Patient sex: F
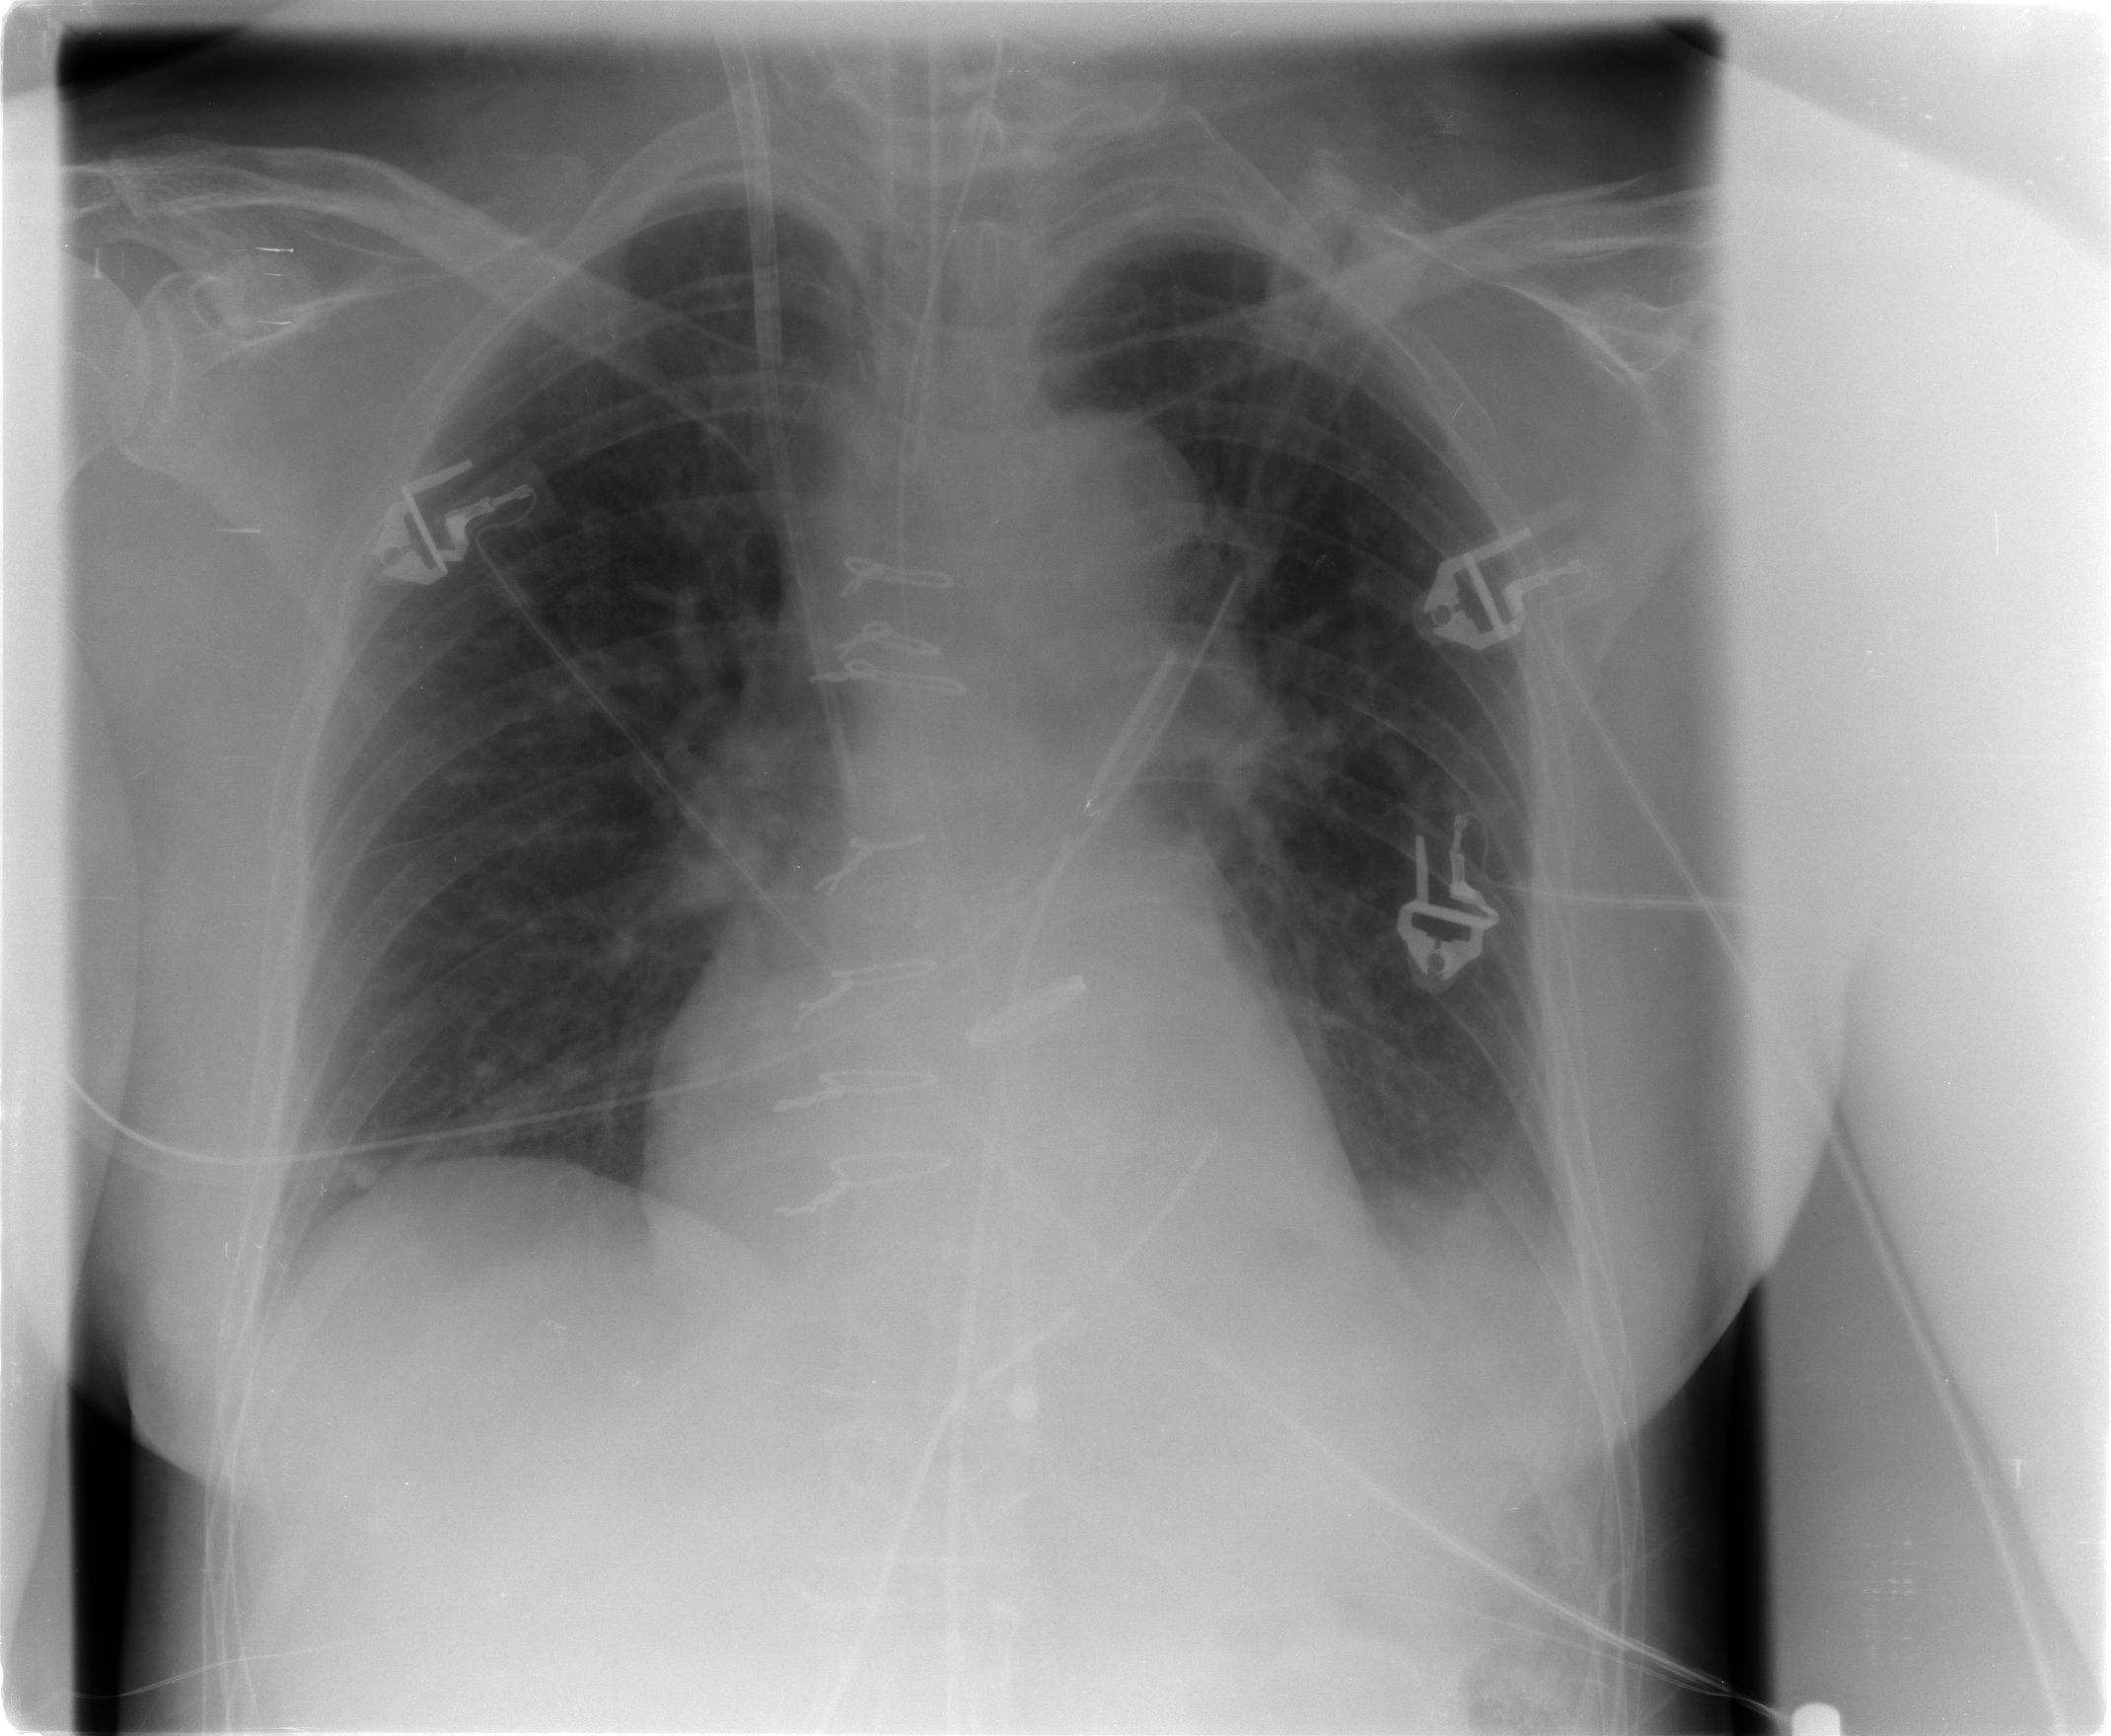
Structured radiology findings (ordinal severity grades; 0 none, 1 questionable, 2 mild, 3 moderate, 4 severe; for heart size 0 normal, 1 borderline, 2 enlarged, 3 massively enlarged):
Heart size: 0
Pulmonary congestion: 3
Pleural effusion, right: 0
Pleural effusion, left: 2
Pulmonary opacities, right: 0
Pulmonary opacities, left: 0
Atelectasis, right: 0
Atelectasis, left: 0